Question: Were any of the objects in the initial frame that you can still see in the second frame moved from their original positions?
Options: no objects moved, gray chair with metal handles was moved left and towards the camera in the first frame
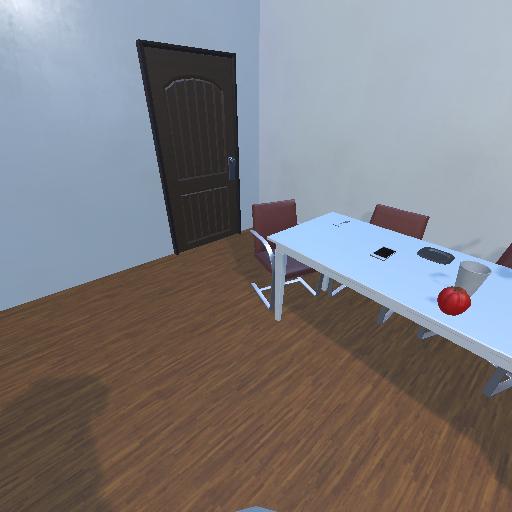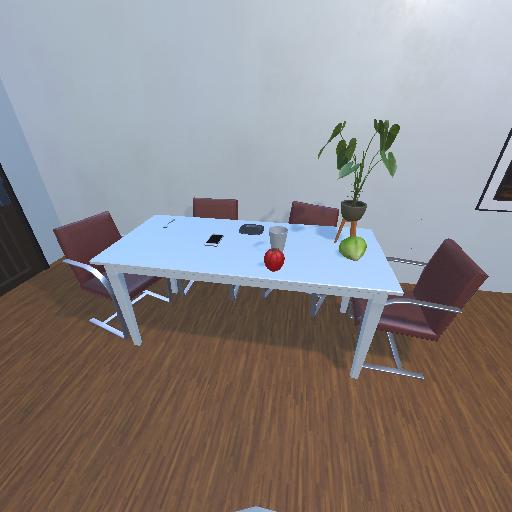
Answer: no objects moved